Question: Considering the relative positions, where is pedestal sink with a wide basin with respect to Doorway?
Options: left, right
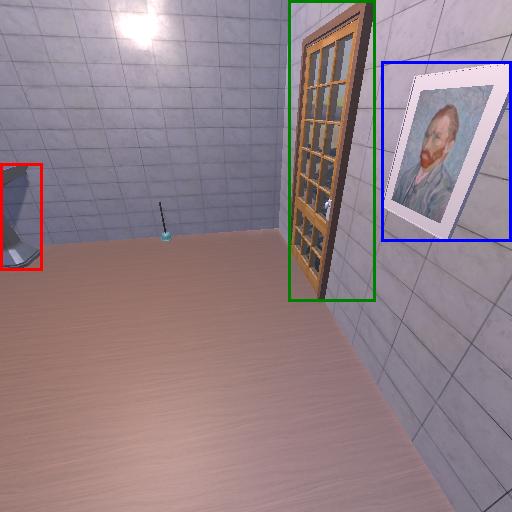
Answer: left